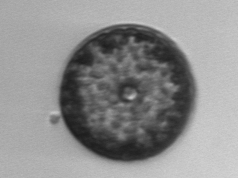
Label: Coscinodiscus